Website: bh-photo
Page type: account-dashboard
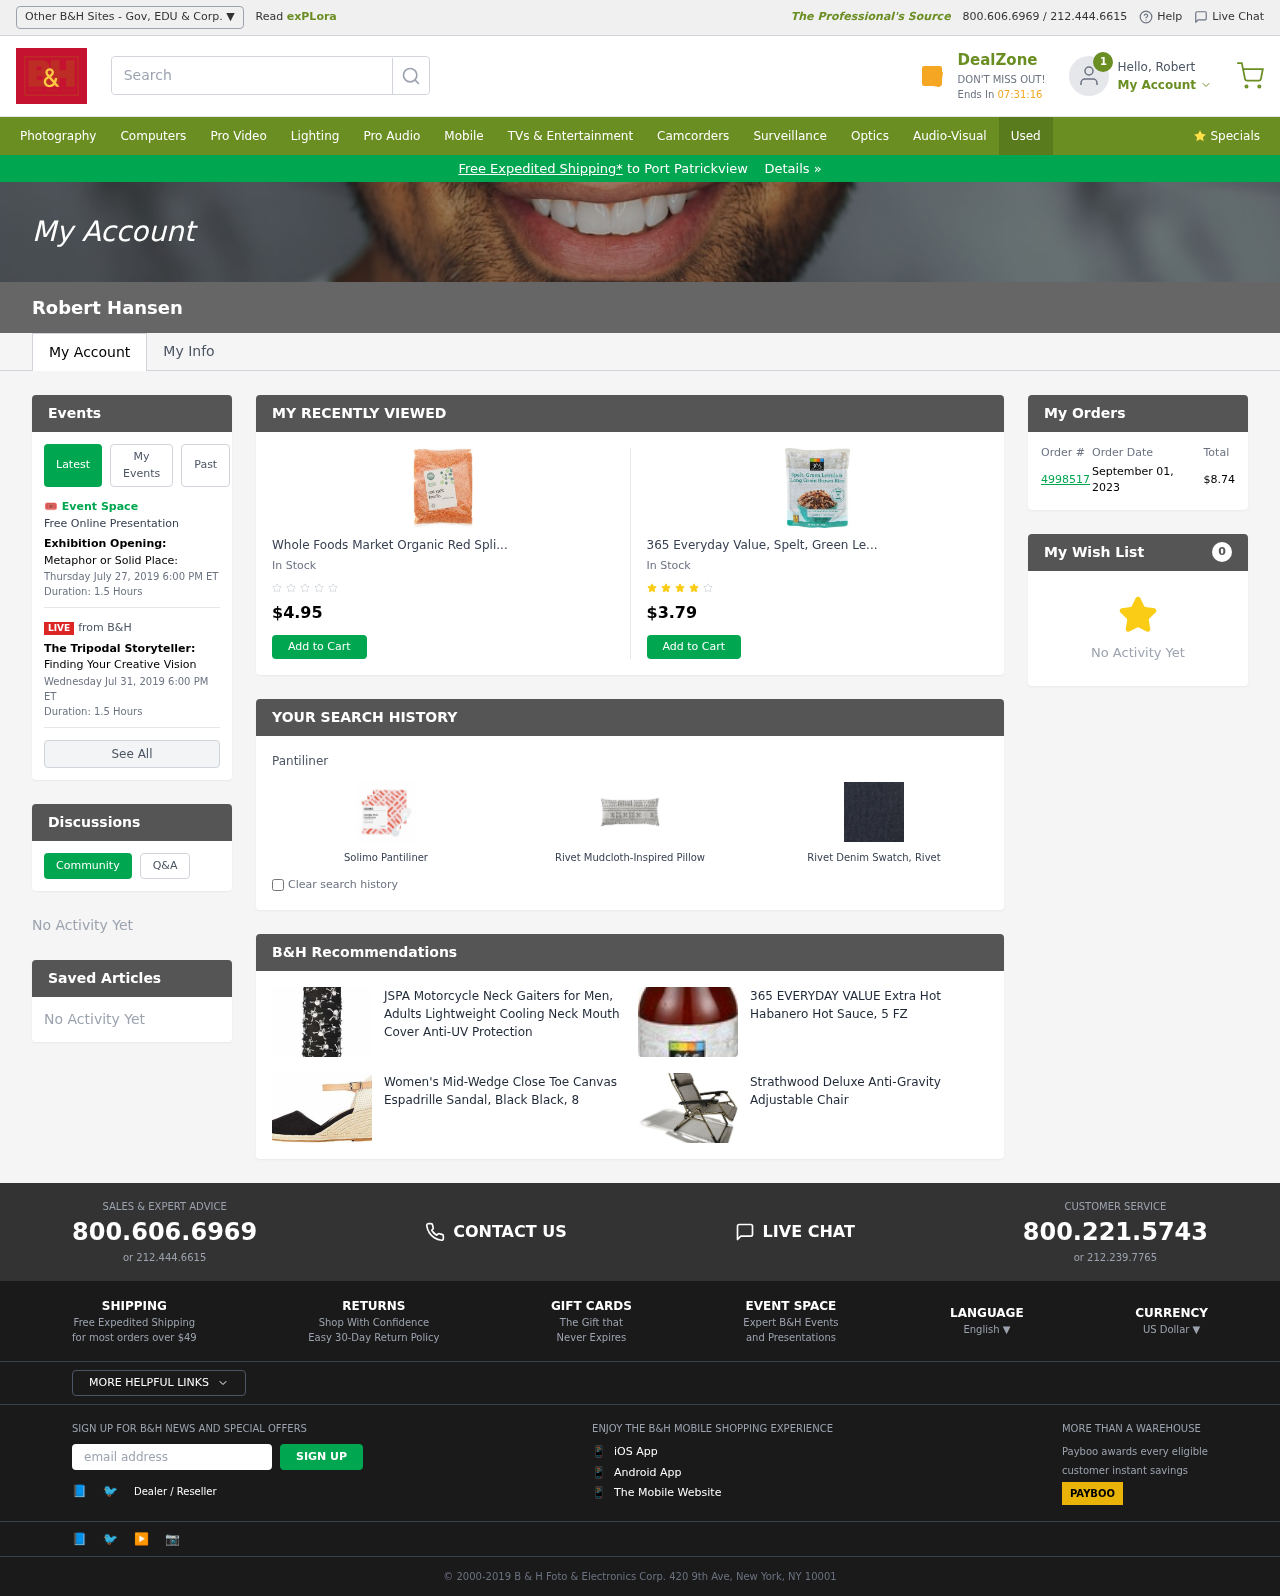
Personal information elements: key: PII_CITY
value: Port Patrickview
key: PII_EMAIL
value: roberthansen@hotmail.com
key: PII_FIRSTNAME
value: Robert
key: PII_FULLNAME
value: Robert Hansen
Product elements: key: PRODUCT1_NAME
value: Whole Foods Market Organic Red Split Lentils, 500 g
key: PRODUCT1_PRICE
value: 4.95
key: PRODUCT2_NAME
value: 365 Everyday Value, Spelt, Green Lentils & Long Grain Brown Rice, 8.8 oz
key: PRODUCT2_PRICE
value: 3.79
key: PRODUCT3_ITEM_CATEGORY
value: Pantiliner
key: PRODUCT3_NAME
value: Solimo Pantiliner
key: PRODUCT4_NAME
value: Rivet Mudcloth-Inspired Pillow
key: PRODUCT5_NAME
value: Rivet Denim Swatch, Rivet
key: PRODUCT6_NAME
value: JSPA Motorcycle Neck Gaiters for Men, Adults Lightweight Cooling Neck Mouth Cover Anti-UV Protection
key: PRODUCT7_NAME
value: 365 EVERYDAY VALUE Extra Hot Habanero Hot Sauce, 5 FZ
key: PRODUCT8_NAME
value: Women's Mid-Wedge Close Toe Canvas Espadrille Sandal, Black Black, 8
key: PRODUCT9_NAME
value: Strathwood Deluxe Anti-Gravity Adjustable Chair
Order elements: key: ORDER_ID
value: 4998517
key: ORDER_DATE
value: September 01, 2023
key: ORDER_TOTAL
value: $8.74
Other elements: key: WISHLIST_COUNT
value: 0